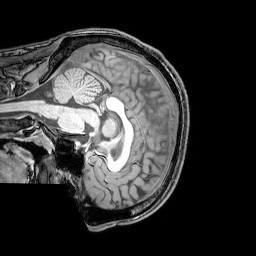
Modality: T1w
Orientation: sagittal
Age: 24
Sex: male
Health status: healthy
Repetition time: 0.081 s
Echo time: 0.037 s